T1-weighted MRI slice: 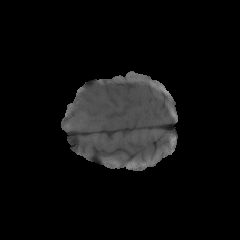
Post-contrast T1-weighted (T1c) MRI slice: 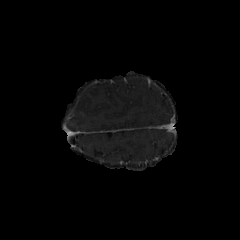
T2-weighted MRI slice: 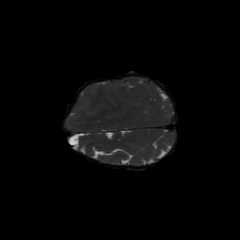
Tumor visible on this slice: no